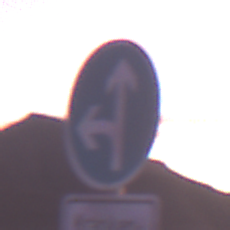
Verkehrszeichen: VorgeschriebeneFahrtrichtungGeradeausOderLinks
Zusatzzeichen unten: BesondereFahrzeugeUndTransportgueter4
Umgebung: Outdoor, Nature
Tageszeit: Dawn
Wetter: PartlyCloudy
Licht: Natural
Jahreszeit: NotSpecified
Kontrast: MediumContrast